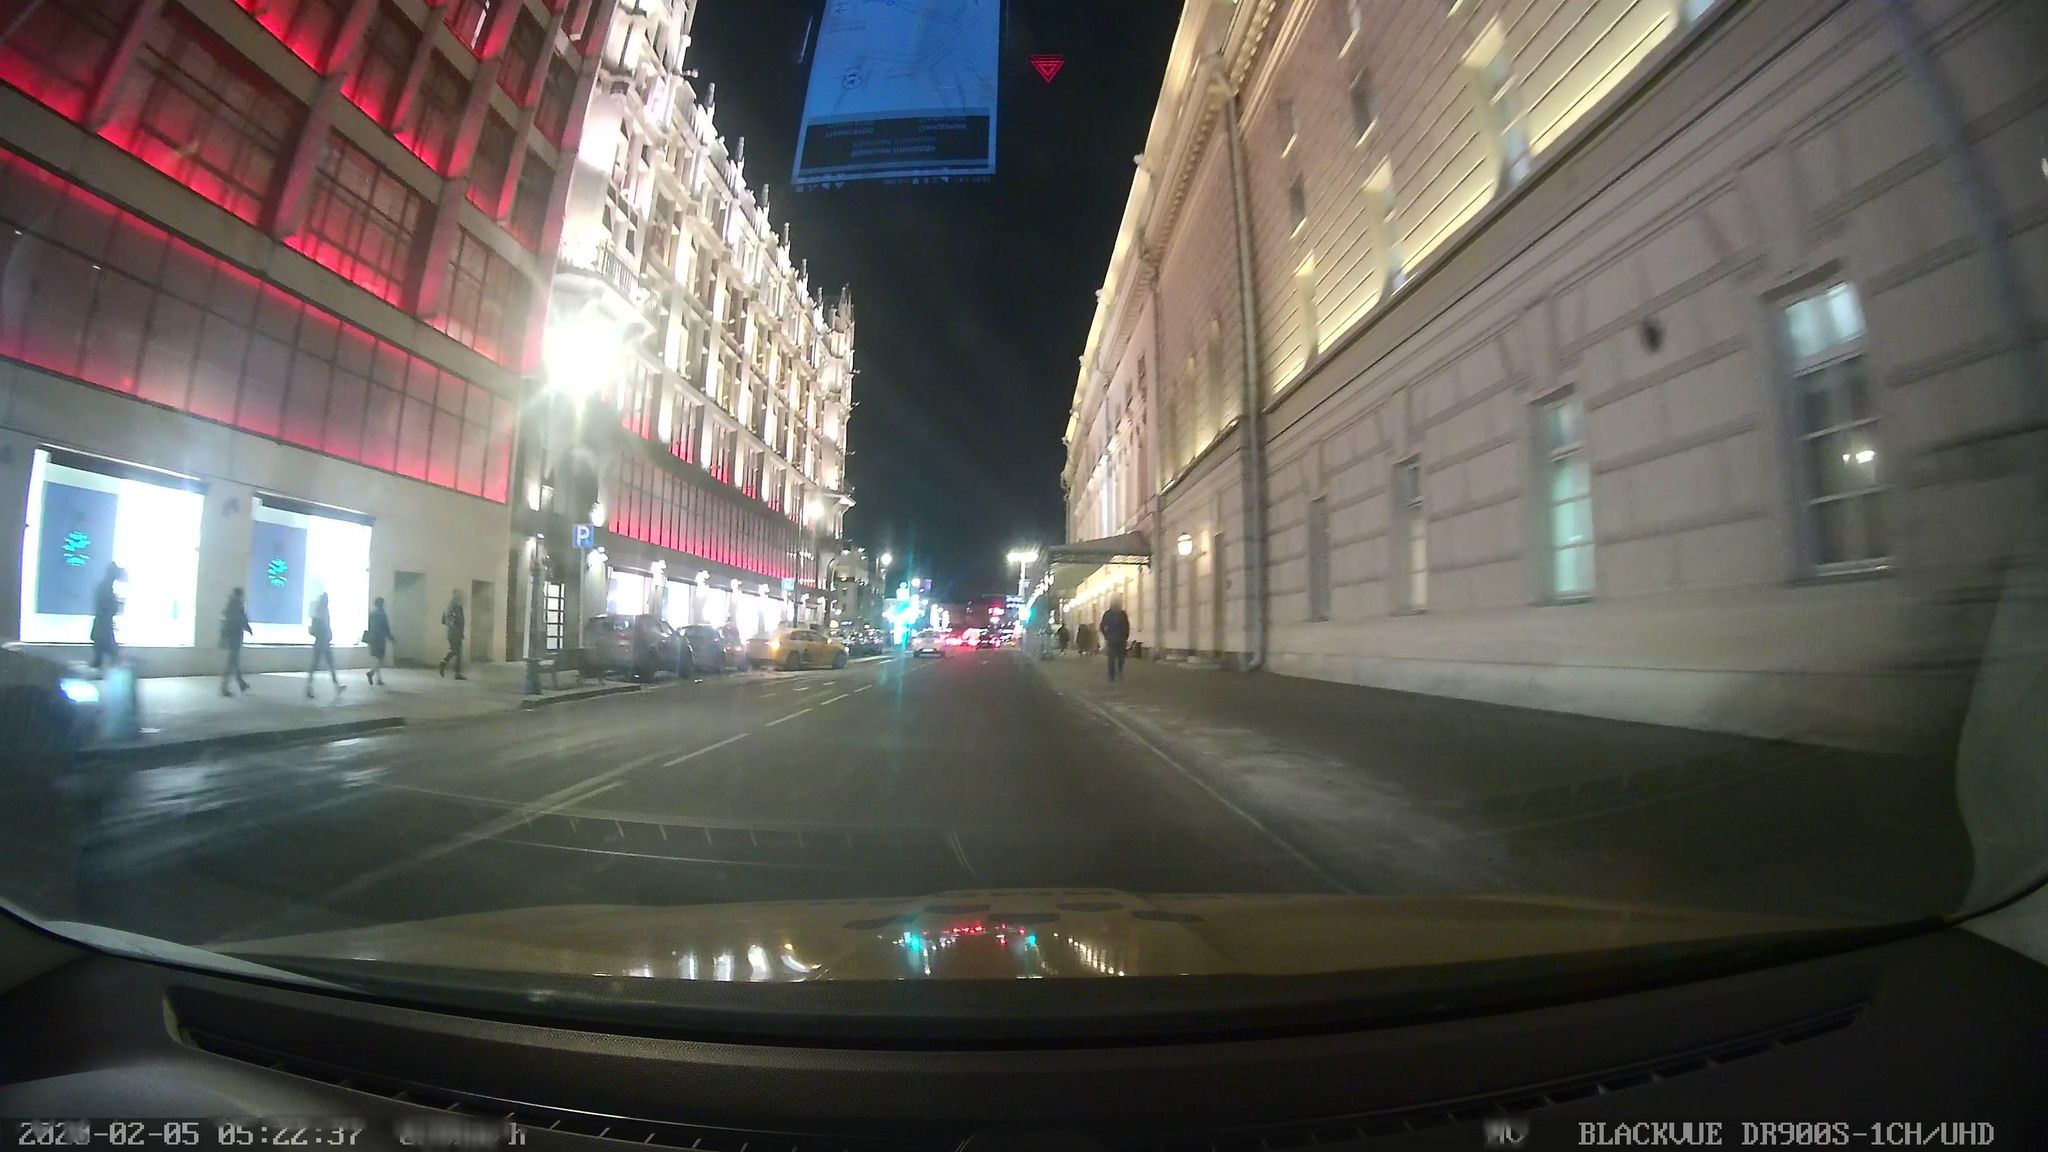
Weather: clear
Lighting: night
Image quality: slightly poor
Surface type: driving surface
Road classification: unclassified, service
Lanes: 1
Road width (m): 2.2
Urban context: urban centre
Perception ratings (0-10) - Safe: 1.07, Lively: 6.35, Beautiful: 1, Boring: 2.24, Depressing: 3.7, Wealthy: 5.98